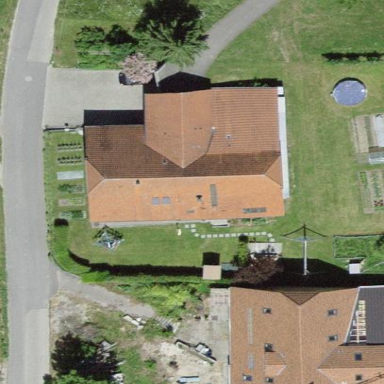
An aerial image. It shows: Farm building.